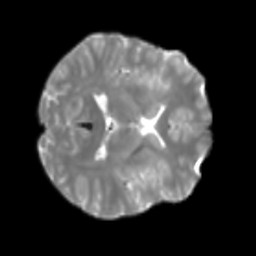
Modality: T2w
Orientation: axial
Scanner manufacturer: siemens
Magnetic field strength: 3 T
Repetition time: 4 s
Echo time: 0.0594 s